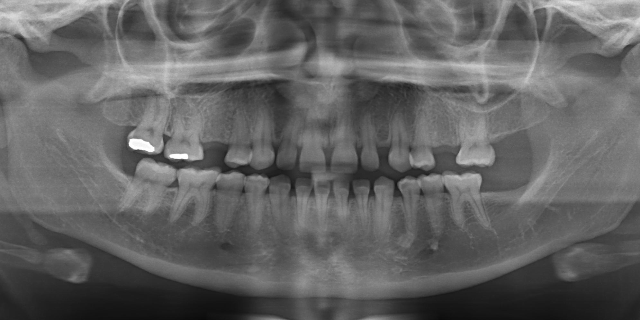
adult